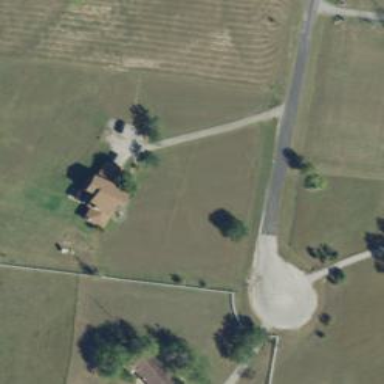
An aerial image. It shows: Driveway leading to service road.